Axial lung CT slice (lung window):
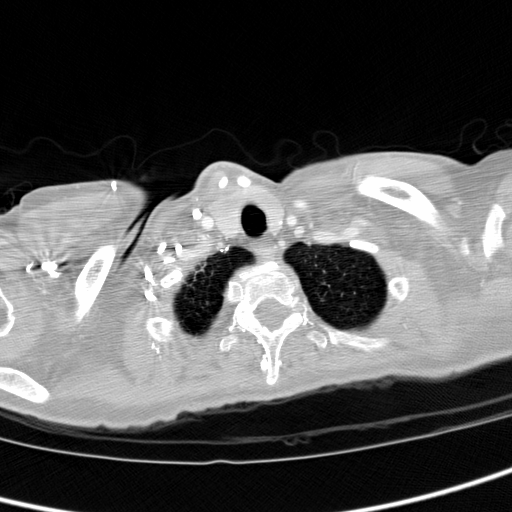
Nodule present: no